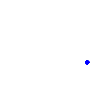
Particle: kaon